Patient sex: M
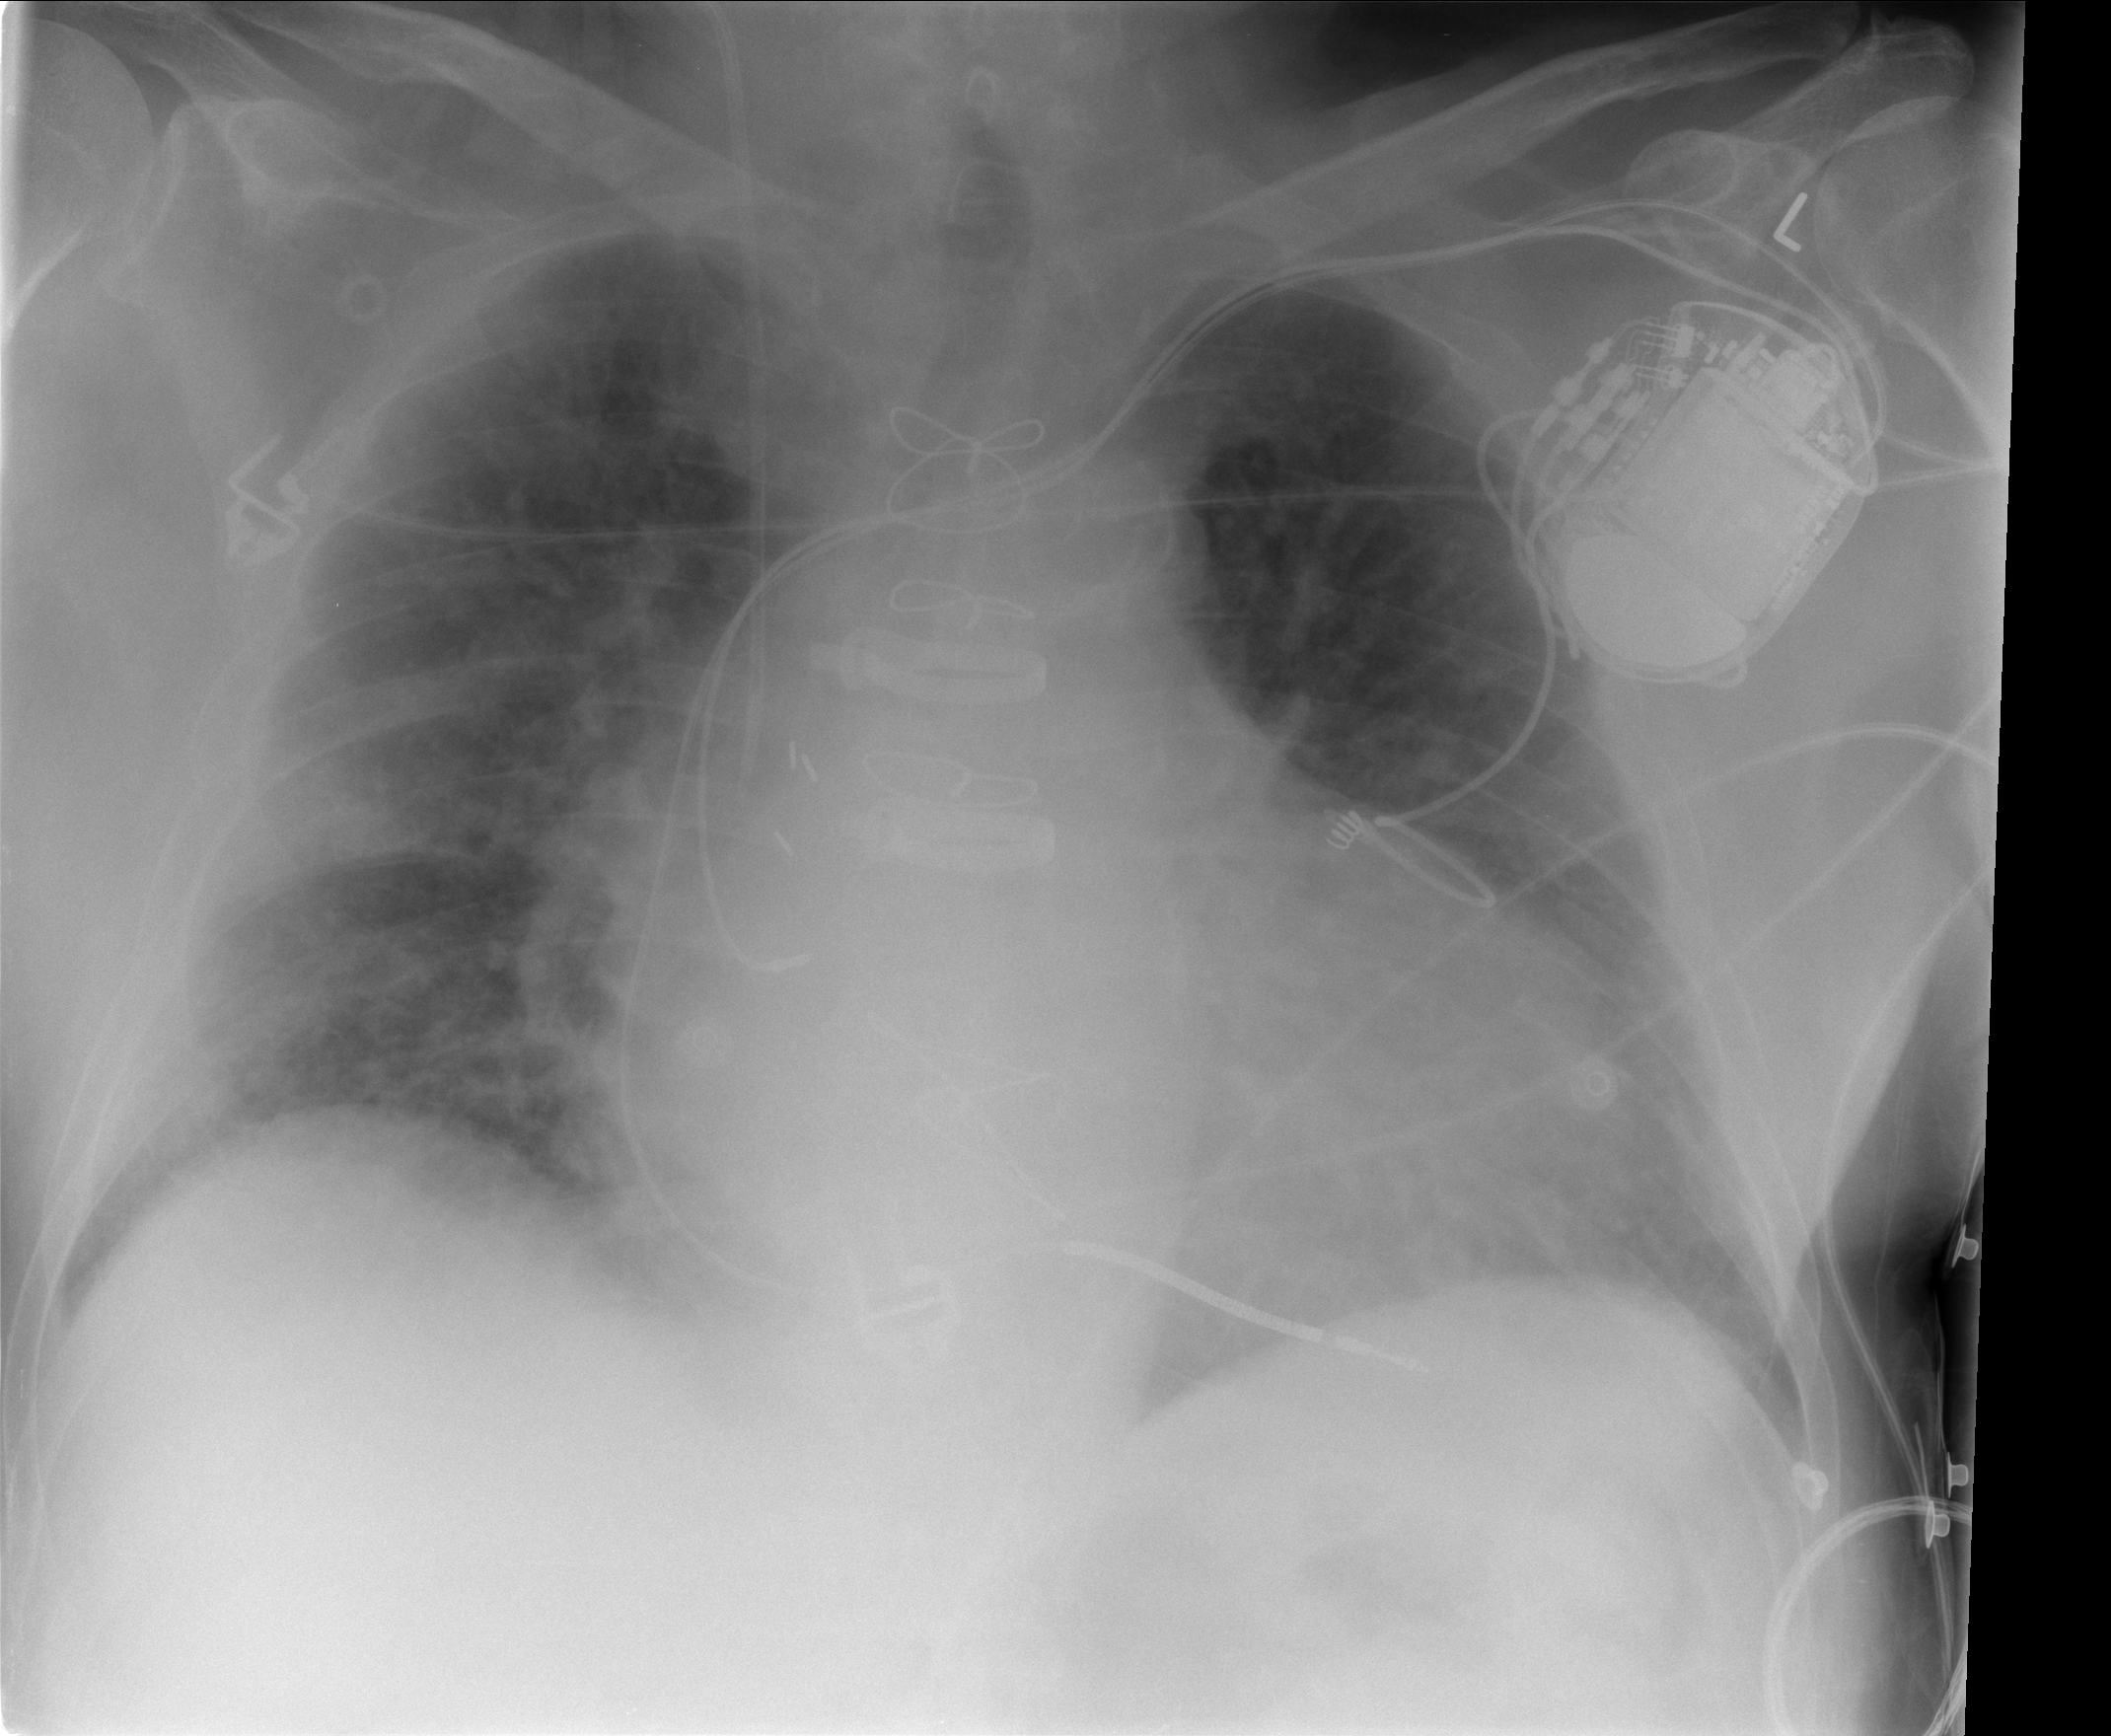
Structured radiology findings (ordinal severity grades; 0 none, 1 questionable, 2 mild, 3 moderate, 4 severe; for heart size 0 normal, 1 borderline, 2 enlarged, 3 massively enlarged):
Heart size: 2
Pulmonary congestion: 2
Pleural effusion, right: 0
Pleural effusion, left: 0
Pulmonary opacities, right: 2
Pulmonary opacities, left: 2
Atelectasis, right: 1
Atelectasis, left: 1